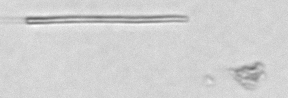
Label: fiber_TAG_external_detritus